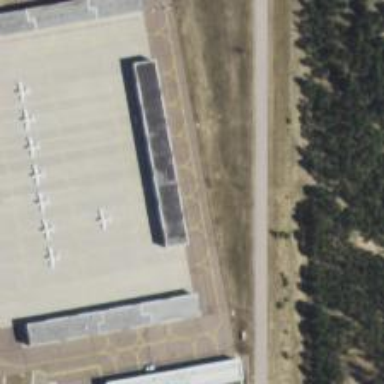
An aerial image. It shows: Image of taxiway at airport.